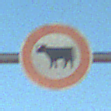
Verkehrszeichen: VerbotViehtrieb
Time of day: SunriseSunset
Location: Outdoor (Beach)
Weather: Clear
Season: NotSpecified
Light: Natural